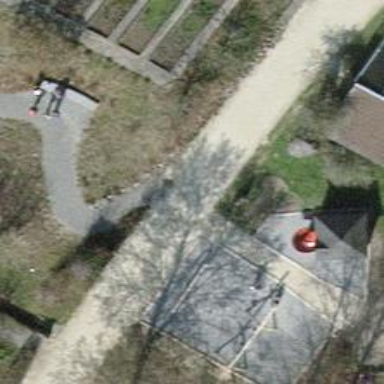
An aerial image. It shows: Pebblestone path.